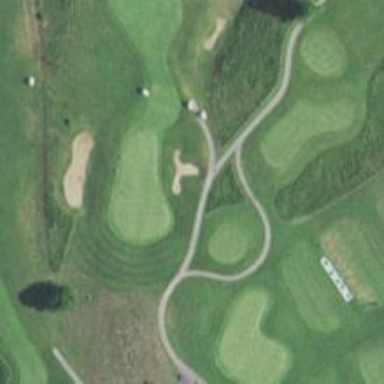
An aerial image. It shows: Golf hole.